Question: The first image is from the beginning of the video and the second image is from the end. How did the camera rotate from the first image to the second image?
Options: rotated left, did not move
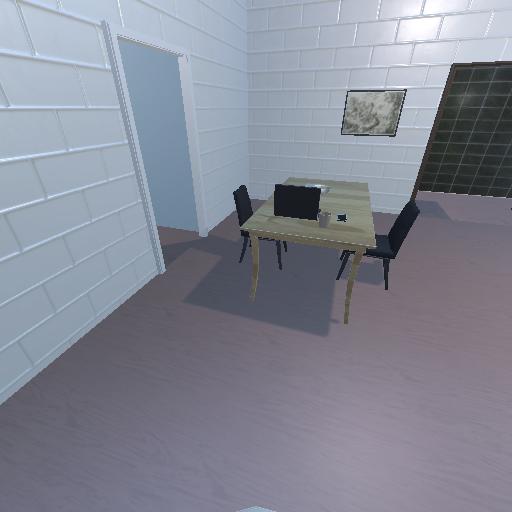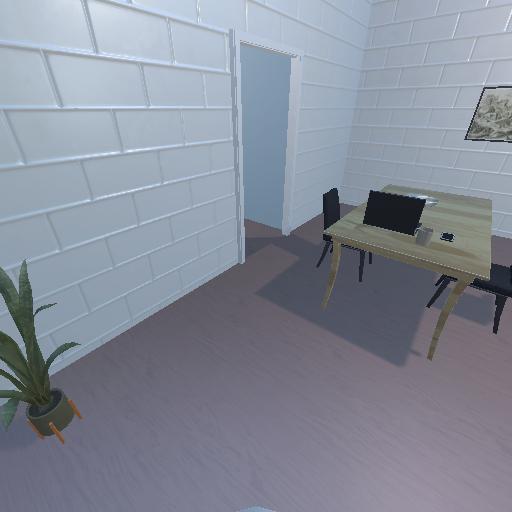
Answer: rotated left